【题型】解答题　【知识点】向量　【难度】easy
如图，在平行四边形$ABCD$中，$E$为边$CD$上的一点，$DE:EC = 2:3$，设$\overrightarrow{BA} = \vec{a}$，$\overrightarrow{BC} = \vec{b}$。

(1) 填空：向量$\overrightarrow{AE} = \underline{\quad\quad}$；

(2) 填空：向量$\overrightarrow{BE} = \underline{\quad\quad}$；并在图中画出向量$\overrightarrow{BE}$在向量$\overrightarrow{BA}$和$\overrightarrow{BC}$方向上的分向量。（注：本题结果用向量$\vec{a}$、$\vec{b}$的式子表示，画图不要求写做法，但要指出所作图中表示结论的向量）
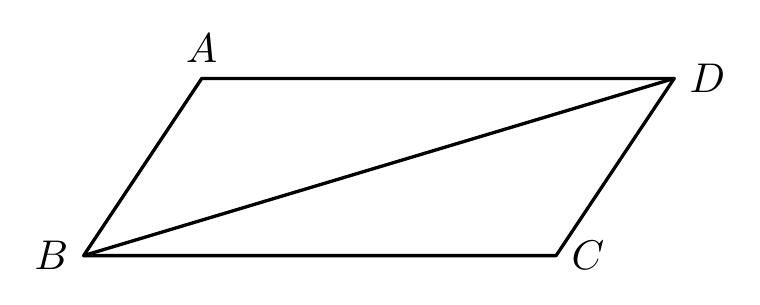
【解答】
【答案】(1) $\vec{b} - \dfrac{2}{5}\vec{a}$

(2) $\vec{b} + \dfrac{3}{5}\vec{a}$，图见解析

【知识点】向量的线性运算

【分析】本题考查向量的线性计算，熟练掌握三角形法则和平行四边形法则，是解题的关键：

$^{\textcircled{1}}$ 根据平行四边形的性质，结合$DE:EC = 2:3$，求出$\overrightarrow{DE}$，根据$\overrightarrow{AE} = \overrightarrow{AD} + \overrightarrow{DE}$，进行计算即可；

$^{\textcircled{2}}$ 根据$\overrightarrow{BE} = \overrightarrow{BC} + \overrightarrow{CE}$，进行计算，利用平行四边形的法则，作$EF \parallel BC$，则$\overrightarrow{BF}$、$\overrightarrow{BC}$即为所求。

【详解】(1) 解：$\because$ 平行四边形$ABCD$，
$\therefore \overrightarrow{AD} = \overrightarrow{BC} = \vec{b}$，$\overrightarrow{CD} = \overrightarrow{BA} = \vec{a}$，
$\therefore \overrightarrow{DC} = -\vec{a}$，

$\because DE:EC = 2:3$，
$\therefore \overrightarrow{DE} = \dfrac{2}{5}\overrightarrow{DC} = -\dfrac{2}{5}\vec{a}$，
$\therefore \overrightarrow{AE} = \overrightarrow{AD} + \overrightarrow{DE} = \vec{b} - \dfrac{2}{5}\vec{a}$；

故答案为：$\vec{b} - \dfrac{2}{5}\vec{a}$；

(2) 由(1)可知：$\overrightarrow{CE} = \dfrac{3}{5}\overrightarrow{CD} = \dfrac{3}{5}\vec{a}$，
$\therefore \overrightarrow{BE} = \overrightarrow{BC} + \overrightarrow{CE} = \vec{b} + \dfrac{3}{5}\vec{a}$；

故答案为：$\vec{b} + \dfrac{3}{5}\vec{a}$，

如图，$\overrightarrow{BF}$、$\overrightarrow{BC}$即为所求；

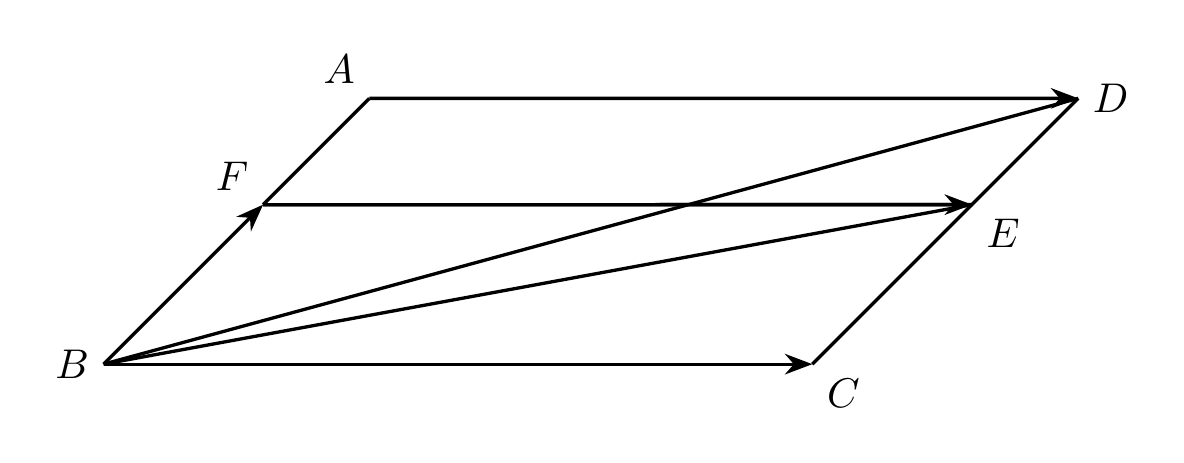